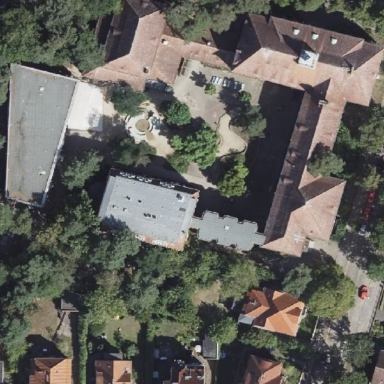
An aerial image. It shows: School.